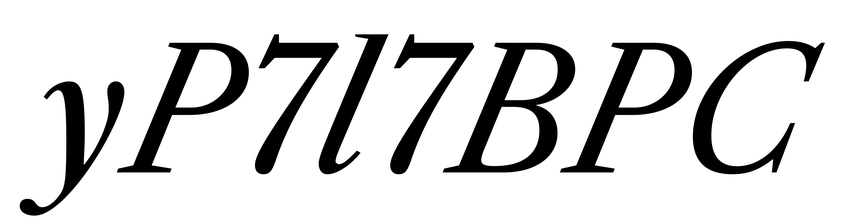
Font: LibreCaslonText-Italic_Italic